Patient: sex F, age 35
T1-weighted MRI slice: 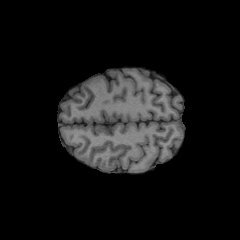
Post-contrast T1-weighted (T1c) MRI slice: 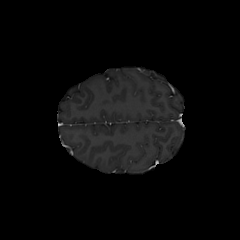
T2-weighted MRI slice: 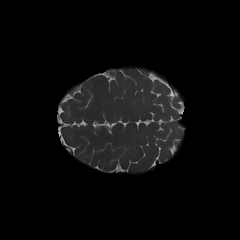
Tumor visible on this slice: no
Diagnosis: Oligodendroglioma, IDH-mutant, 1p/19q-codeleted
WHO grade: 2